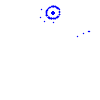
Particle: proton